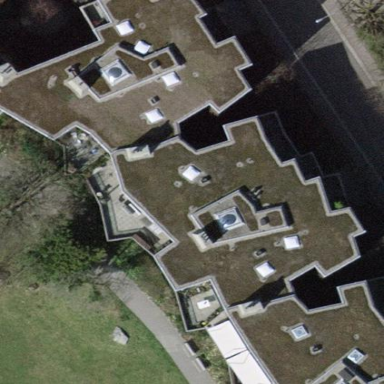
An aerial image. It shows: Building with apartments and flat roof.